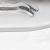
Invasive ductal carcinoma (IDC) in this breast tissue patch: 0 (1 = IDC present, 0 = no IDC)